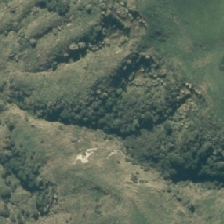
Land cover: grose_broom